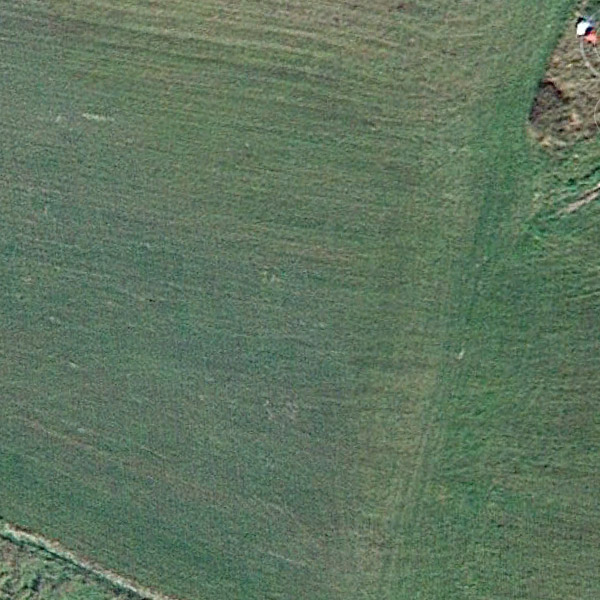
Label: Meadow